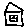
Label: house